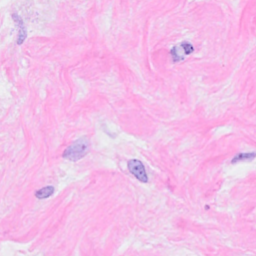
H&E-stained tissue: Breast